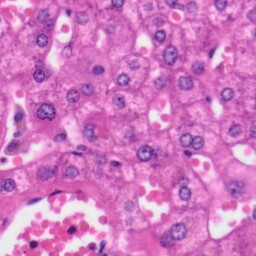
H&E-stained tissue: Liver